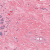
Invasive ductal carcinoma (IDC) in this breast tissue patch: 0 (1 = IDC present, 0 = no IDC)